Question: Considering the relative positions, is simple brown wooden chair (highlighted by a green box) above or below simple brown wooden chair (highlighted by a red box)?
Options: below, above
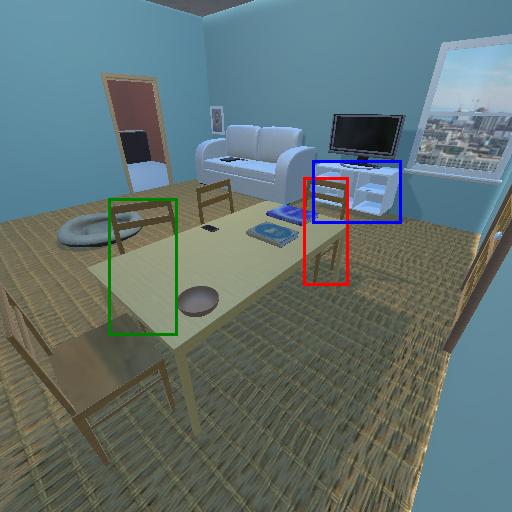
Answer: below